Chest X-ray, PA view. Patient: 47 years old, sex F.
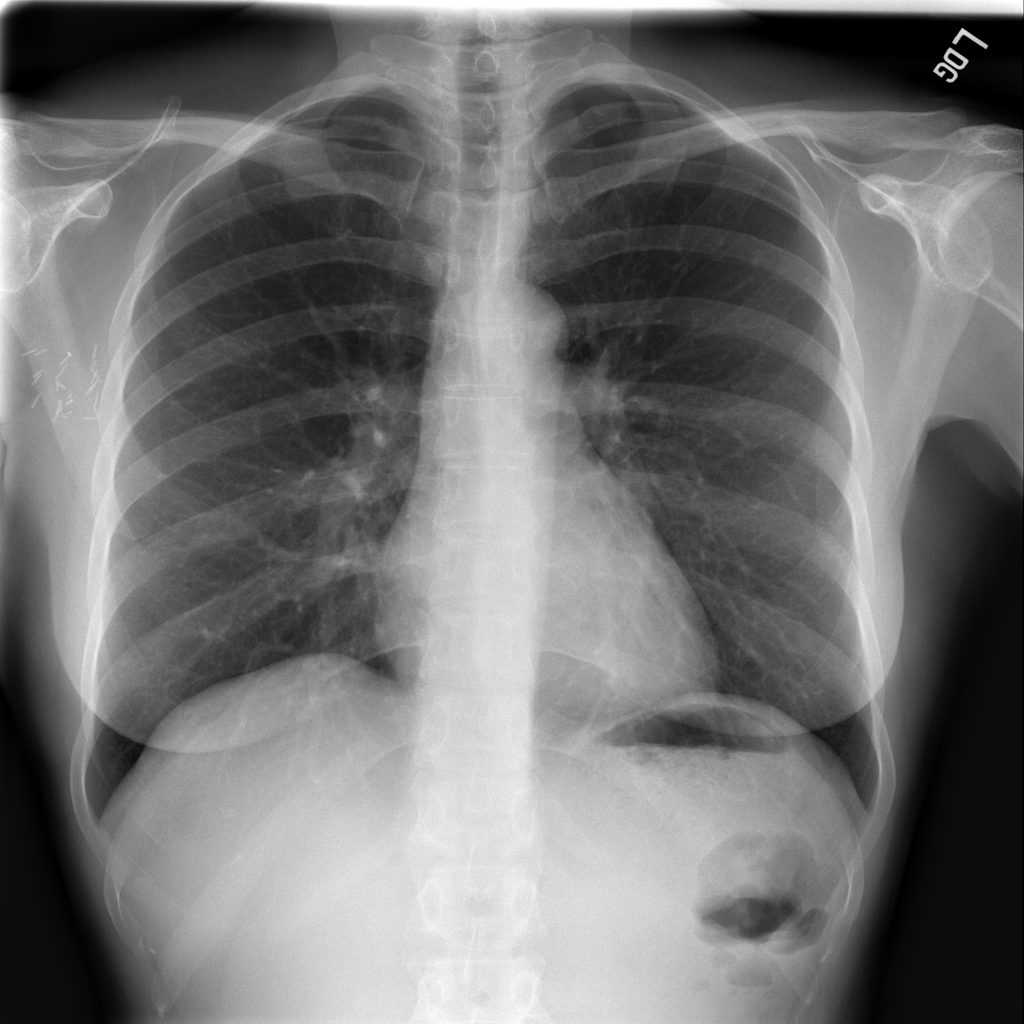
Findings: No Finding